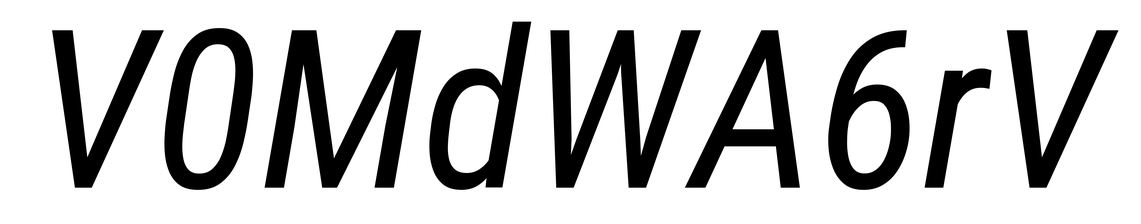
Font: Roboto-Italic_Condensed_Italic